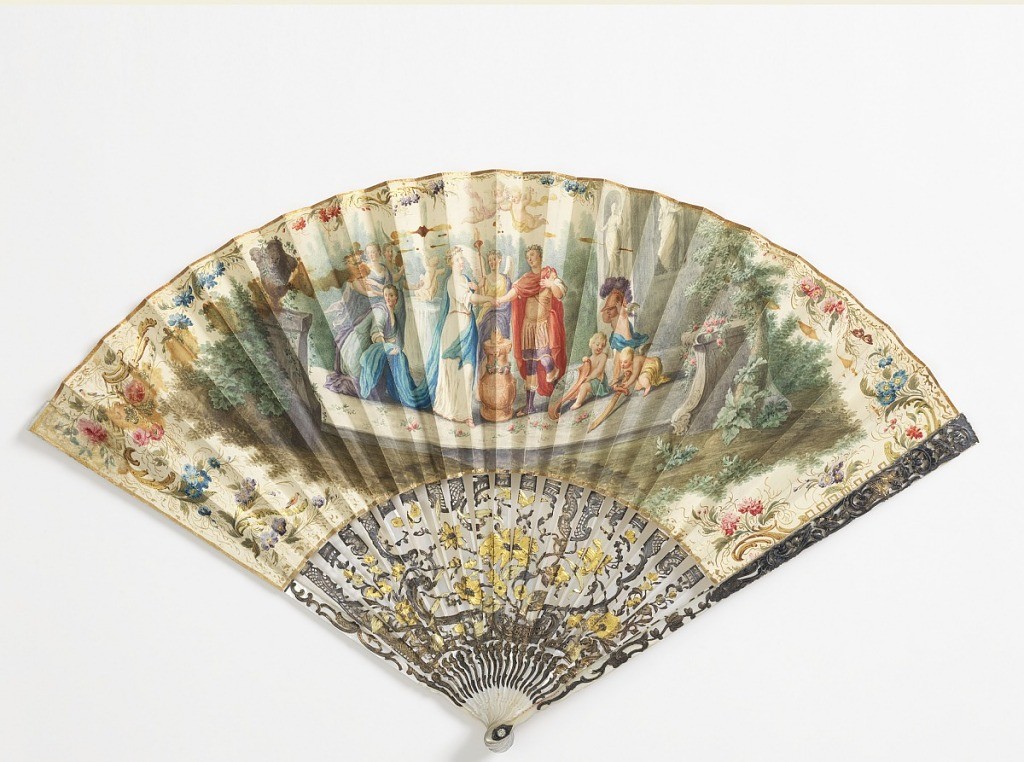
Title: Pleated fan
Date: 1730–1750
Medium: Painted paper leaf, carved and silvered mother-of-pearl sticks
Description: Painted paper leaf. Obverse: marriage in a garden with putti trying on classical armor. Reverse: plain. Carved and silvered mother-of-pearl sticks with floral and scroll decoration.